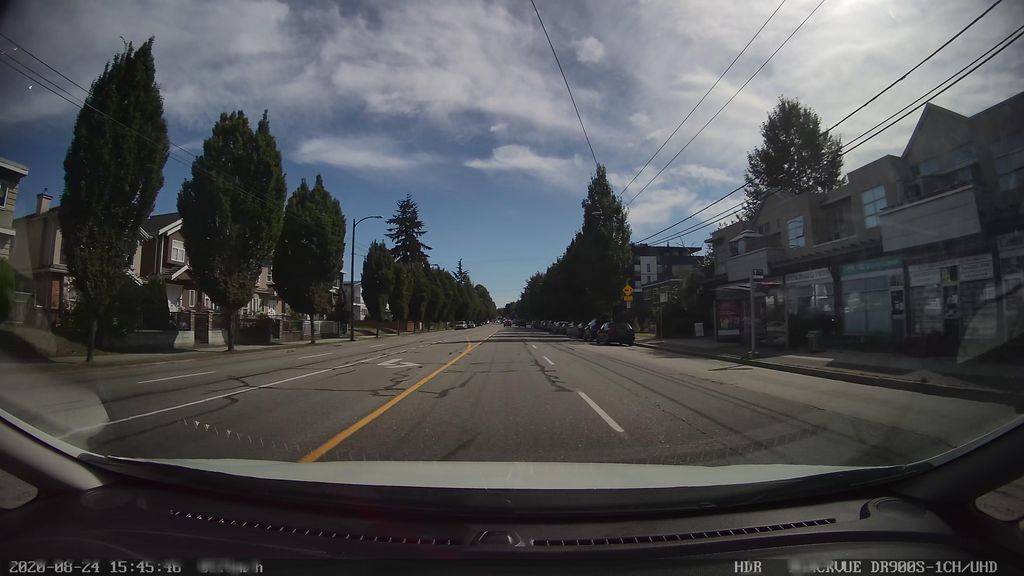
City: vancouver